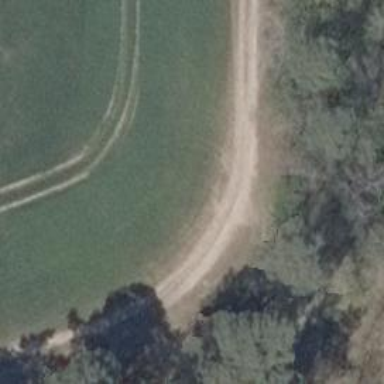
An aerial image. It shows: Bridleway with tracktype grade4.